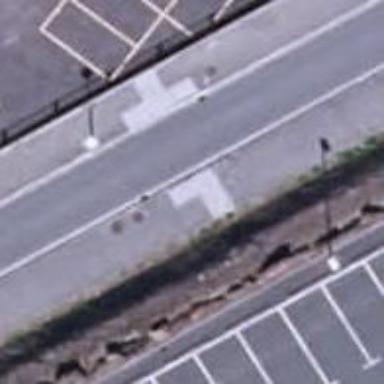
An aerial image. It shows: Uncontrolled crossing on the road.